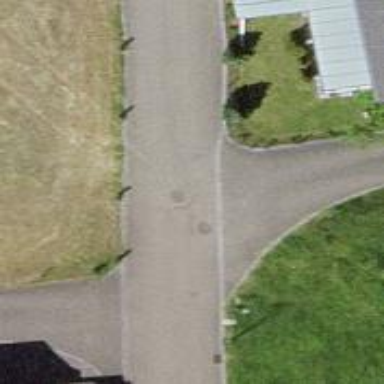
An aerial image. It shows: Smooth asphalt road in residential area.